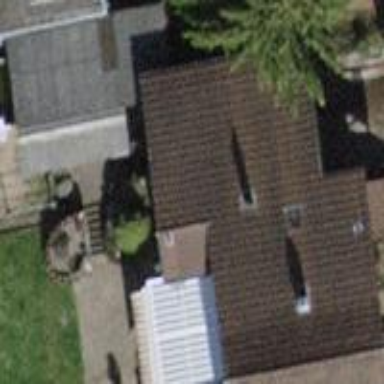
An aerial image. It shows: Building with tiled roof.